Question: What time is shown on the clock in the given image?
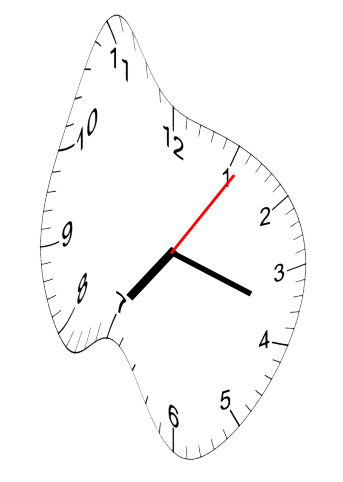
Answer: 07:18:06